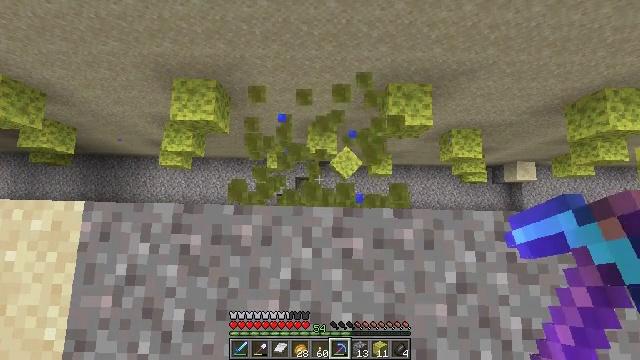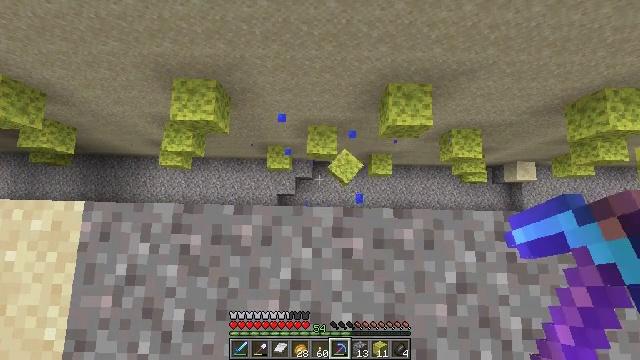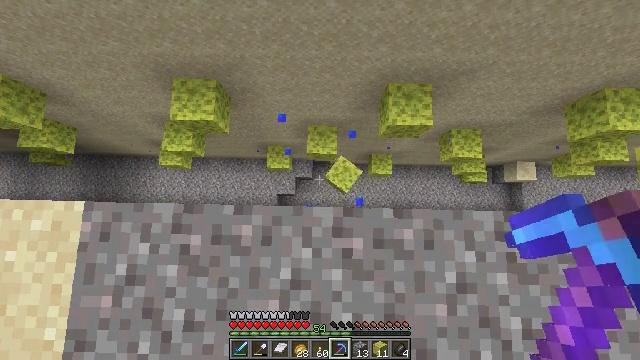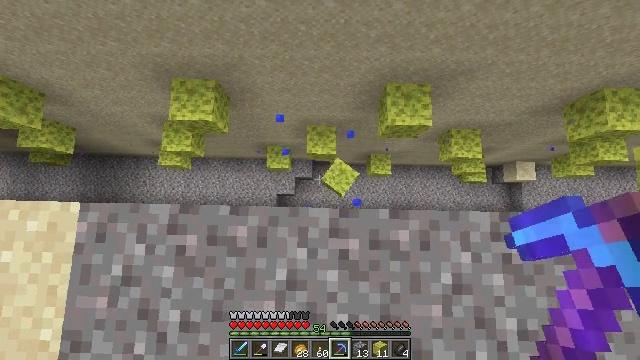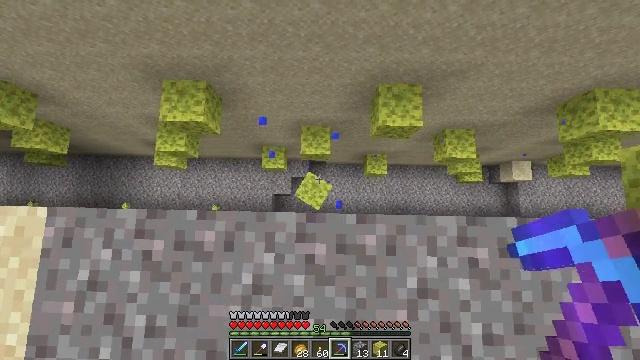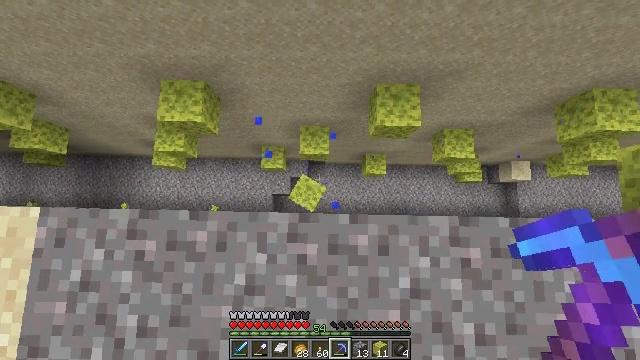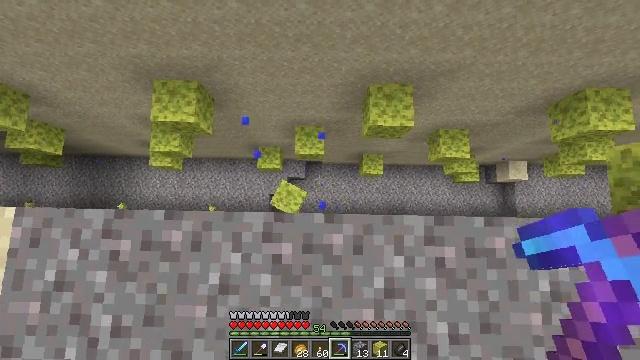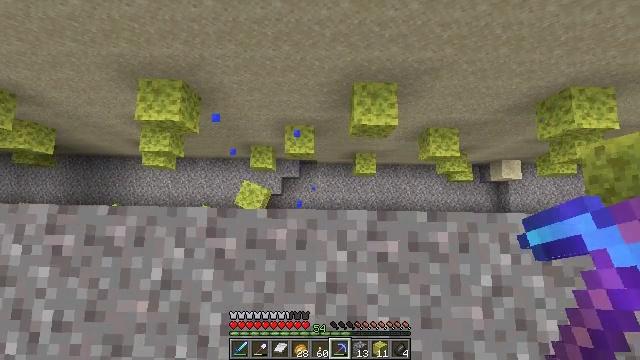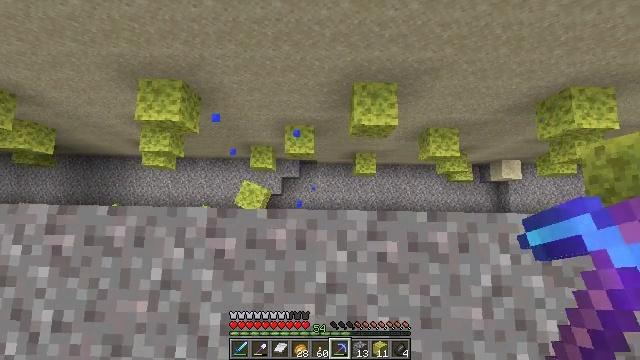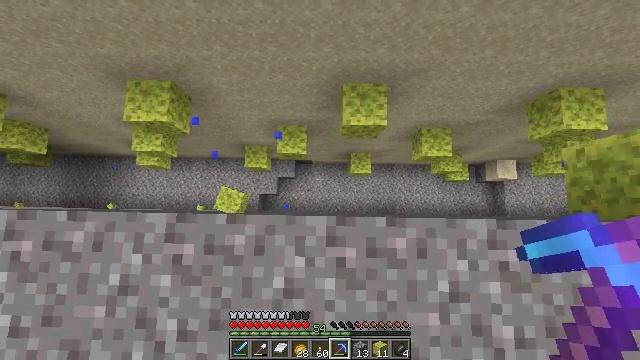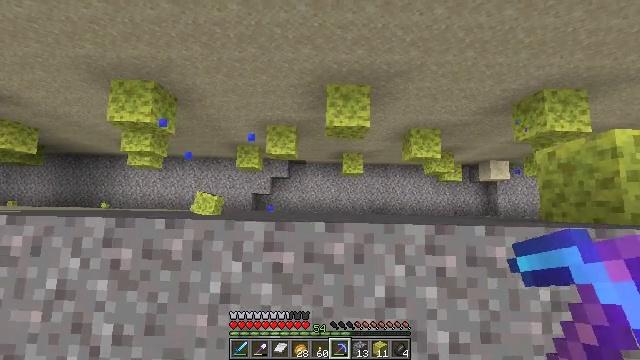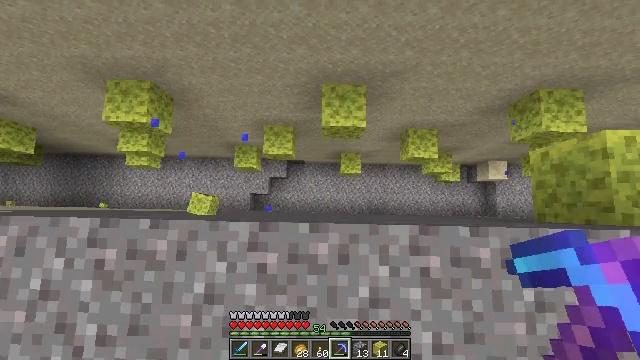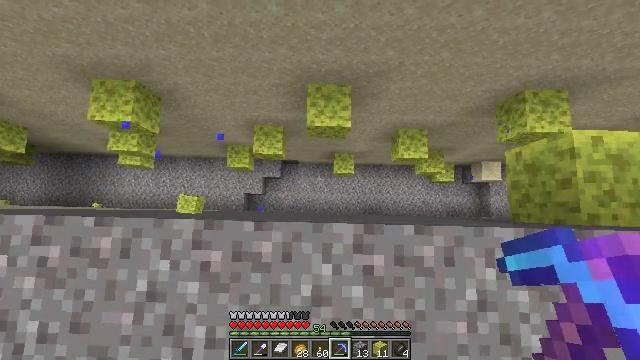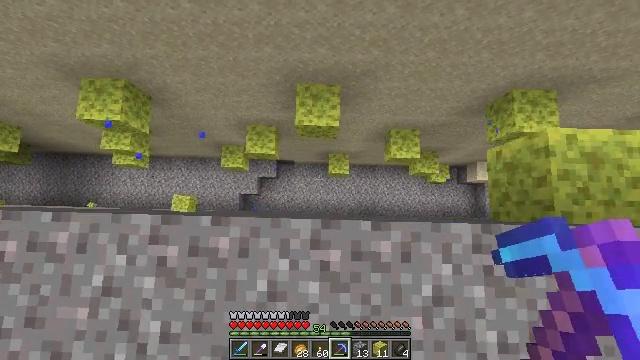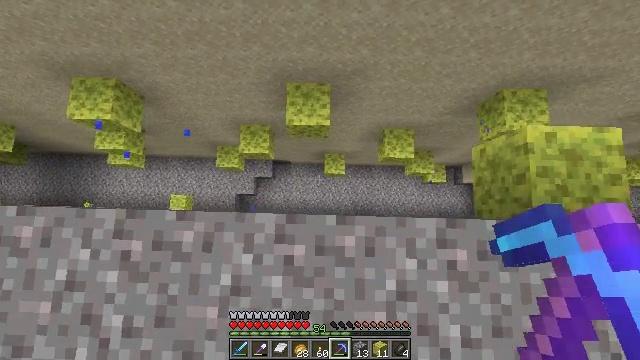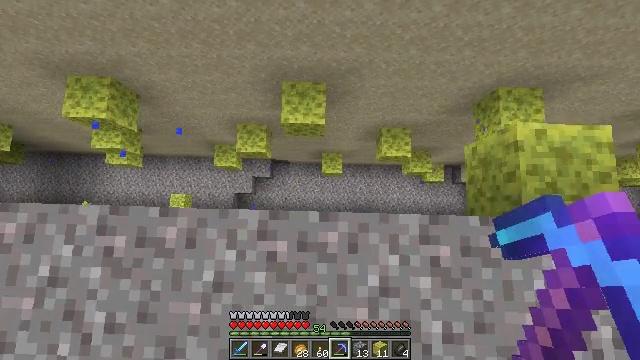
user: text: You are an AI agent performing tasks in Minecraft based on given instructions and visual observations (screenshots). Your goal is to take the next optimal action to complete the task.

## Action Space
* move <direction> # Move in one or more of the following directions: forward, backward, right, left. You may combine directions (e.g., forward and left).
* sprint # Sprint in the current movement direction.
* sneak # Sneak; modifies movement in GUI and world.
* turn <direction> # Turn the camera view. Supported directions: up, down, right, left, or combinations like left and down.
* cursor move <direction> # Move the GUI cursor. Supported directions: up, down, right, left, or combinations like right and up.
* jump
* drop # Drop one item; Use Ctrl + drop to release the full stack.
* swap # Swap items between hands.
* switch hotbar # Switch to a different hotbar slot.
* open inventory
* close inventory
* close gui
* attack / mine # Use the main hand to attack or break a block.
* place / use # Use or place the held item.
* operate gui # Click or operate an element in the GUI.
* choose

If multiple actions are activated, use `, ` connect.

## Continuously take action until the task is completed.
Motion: motion action
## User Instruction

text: Gather a wet sponge from the ocean.
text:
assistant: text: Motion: attack / mine
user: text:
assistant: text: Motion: no_op
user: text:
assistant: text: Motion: move right
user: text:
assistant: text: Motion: move right
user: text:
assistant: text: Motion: move right
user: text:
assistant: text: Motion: move right
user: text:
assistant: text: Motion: move right
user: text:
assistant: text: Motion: move right
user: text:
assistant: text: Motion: move right
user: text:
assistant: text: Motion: move right
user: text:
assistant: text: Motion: move right
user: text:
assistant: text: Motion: move right
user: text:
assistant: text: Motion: move right
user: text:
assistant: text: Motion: move right
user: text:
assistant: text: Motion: move right
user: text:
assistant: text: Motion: move right
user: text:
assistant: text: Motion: move right
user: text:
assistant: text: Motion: move right
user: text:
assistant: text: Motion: move right
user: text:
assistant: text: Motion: move right
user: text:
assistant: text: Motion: move right
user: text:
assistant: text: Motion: move right
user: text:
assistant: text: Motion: move right
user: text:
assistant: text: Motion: no_op
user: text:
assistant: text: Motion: no_op
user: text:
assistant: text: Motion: no_op
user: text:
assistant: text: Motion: no_op
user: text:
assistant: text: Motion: attack / mine
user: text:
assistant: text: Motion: attack / mine
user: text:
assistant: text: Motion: attack / mine